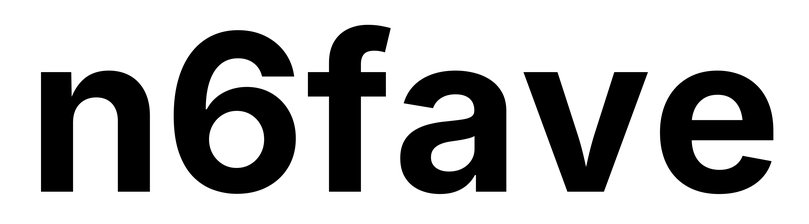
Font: Inter_Bold